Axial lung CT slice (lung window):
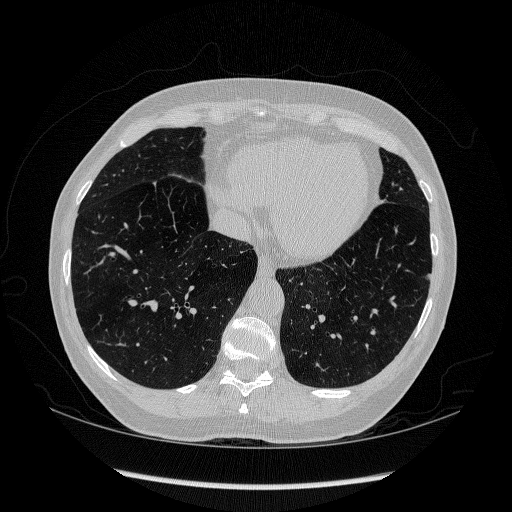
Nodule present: yes
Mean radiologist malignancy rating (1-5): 2.75